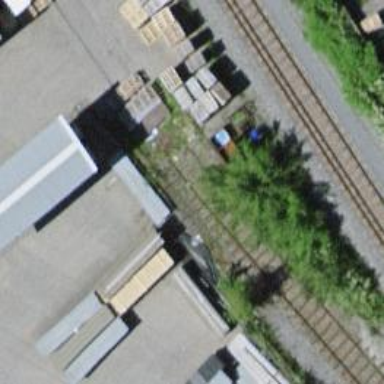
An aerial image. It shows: Disused railway spur with one track.